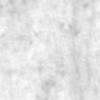
Label: no_change